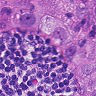
Metastatic tissue present: yes